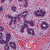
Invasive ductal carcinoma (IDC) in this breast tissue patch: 0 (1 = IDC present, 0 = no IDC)